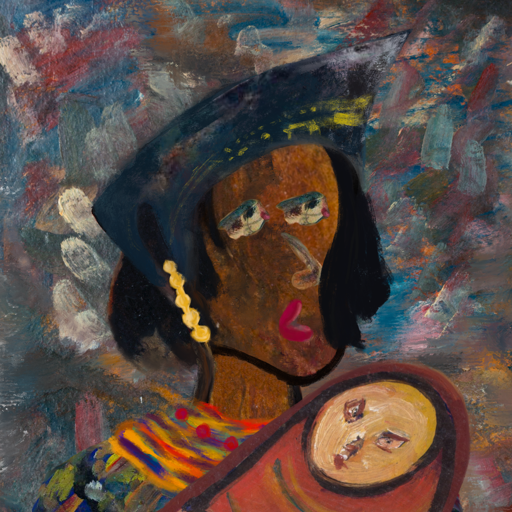
Background: Boggyland, Head And Neck Side: Mosgoul, Face Side: Pipe, Bust: An_Impression, Hair Side: Mosgoul, Head Accessory: Irani, Second Necklace: An_Impression_2, Necklace: Irani_3, Baby: After_Raid_Baby